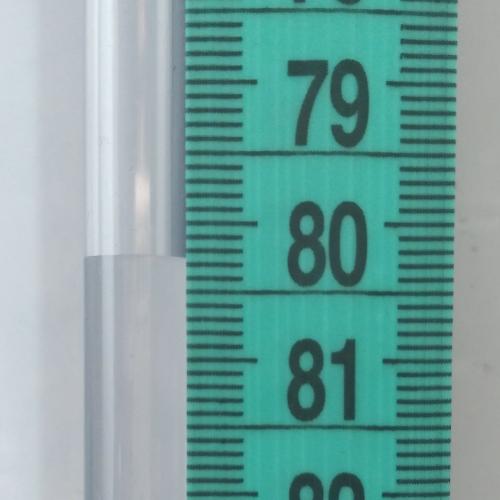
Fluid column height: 80.3 cm